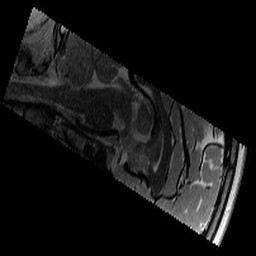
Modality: T2w
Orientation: sagittal
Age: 10
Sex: male
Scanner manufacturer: siemens
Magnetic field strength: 3 T
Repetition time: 9.23 s
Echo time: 0.067 s